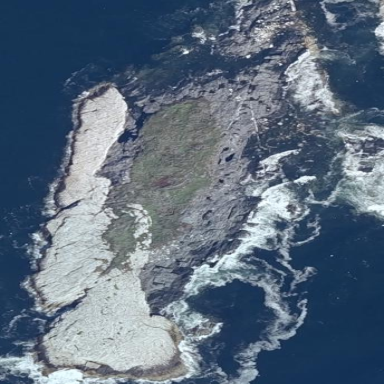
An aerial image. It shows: Islet located along the natural coastline.